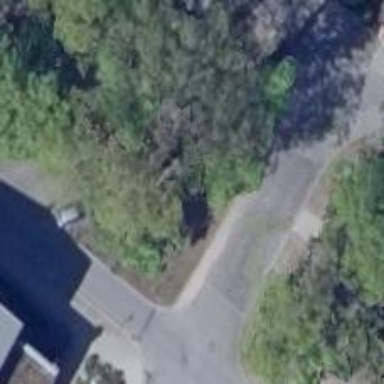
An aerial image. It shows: Sidewalk along the footway.